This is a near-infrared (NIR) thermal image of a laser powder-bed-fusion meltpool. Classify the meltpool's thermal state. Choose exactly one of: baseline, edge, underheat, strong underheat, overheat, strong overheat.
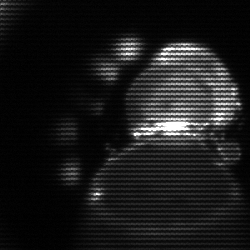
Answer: edge